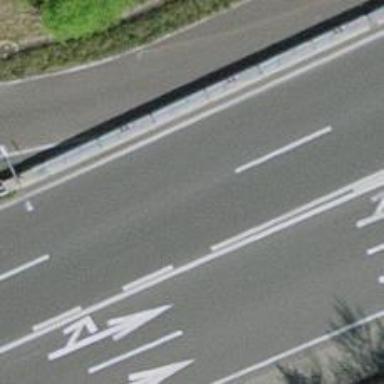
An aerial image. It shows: Motorway junction.